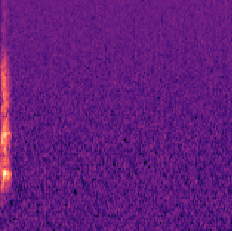
Sound class: Dog